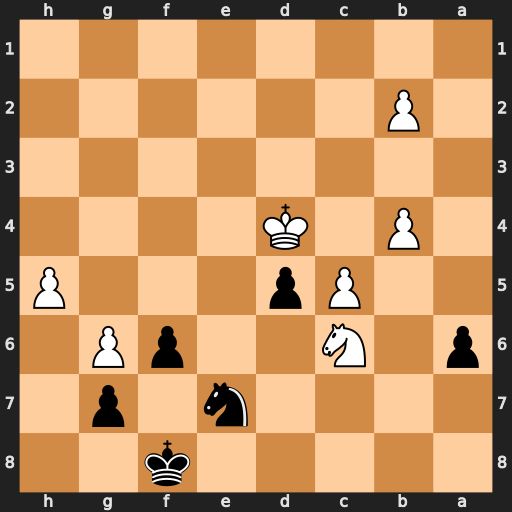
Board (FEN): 5k2/4n1p1/p1N2pP1/2Pp3P/1P1K4/8/1P6/8
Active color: b
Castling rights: -
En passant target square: -
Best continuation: Nxc6+ Kxd5 Nxb4+